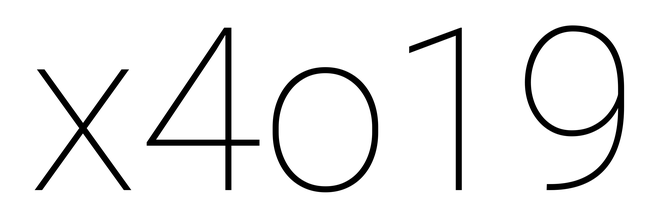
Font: Roboto_Thin